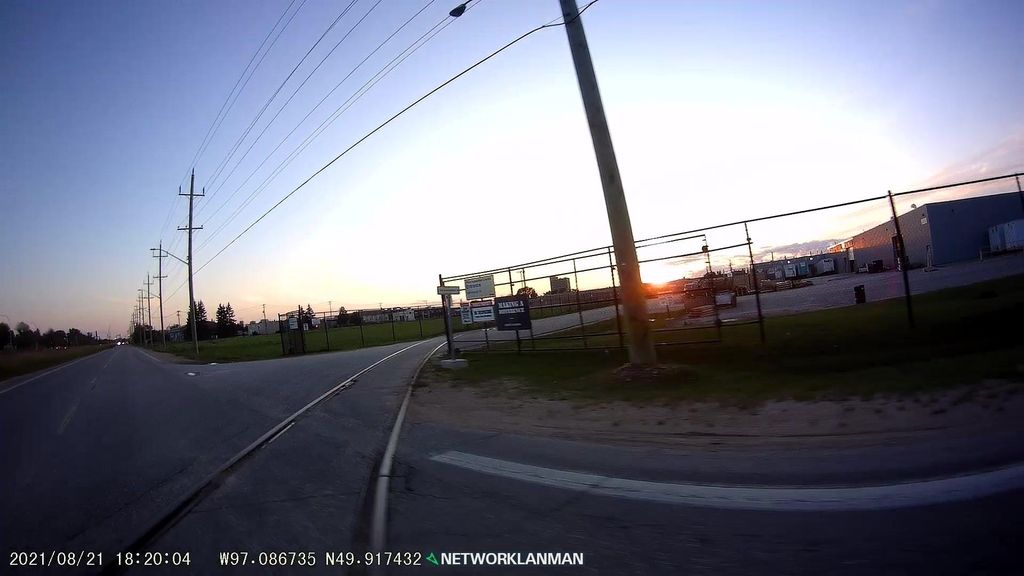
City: winnipeg